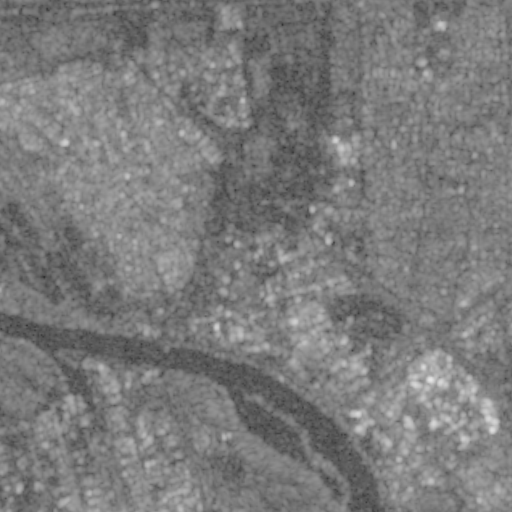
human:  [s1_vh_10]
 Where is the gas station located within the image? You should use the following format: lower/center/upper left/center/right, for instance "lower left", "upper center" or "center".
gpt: The gas station is located in the upper left of the image.
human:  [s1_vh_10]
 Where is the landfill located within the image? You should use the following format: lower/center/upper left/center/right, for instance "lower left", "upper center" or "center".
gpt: The landfill is located in the lower center of the image.
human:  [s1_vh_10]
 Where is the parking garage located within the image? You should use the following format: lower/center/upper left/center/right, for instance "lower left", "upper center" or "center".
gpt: The parking garage is located in the lower right of the image.
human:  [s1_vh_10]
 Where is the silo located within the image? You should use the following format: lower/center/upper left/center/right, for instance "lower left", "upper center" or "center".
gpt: The silo is located in the lower left of the image.
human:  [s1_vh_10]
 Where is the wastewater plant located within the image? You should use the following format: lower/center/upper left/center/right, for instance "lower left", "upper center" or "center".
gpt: The wastewater plant is located in the lower right of the image.
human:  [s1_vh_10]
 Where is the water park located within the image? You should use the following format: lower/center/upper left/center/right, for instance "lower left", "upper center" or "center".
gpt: The water park is located in the center left of the image.
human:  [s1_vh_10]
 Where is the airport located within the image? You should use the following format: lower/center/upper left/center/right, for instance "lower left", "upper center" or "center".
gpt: There is no airport in the image.

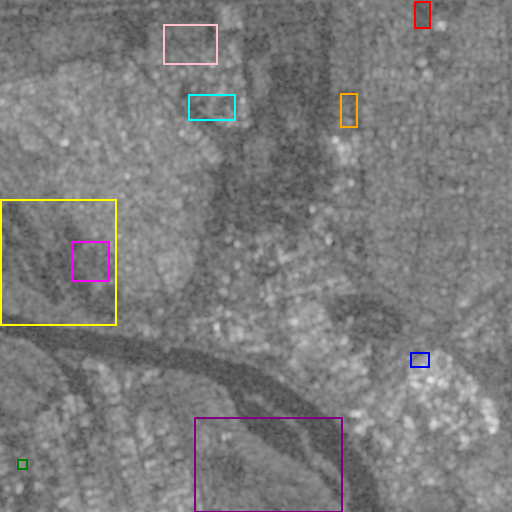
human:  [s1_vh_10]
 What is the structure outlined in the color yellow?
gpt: The structure outlined in yellow is a crop field.
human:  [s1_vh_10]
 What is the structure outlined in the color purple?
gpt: The structure outlined in purple is a landfill.
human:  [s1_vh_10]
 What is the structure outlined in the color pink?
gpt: The structure outlined in pink is a park.
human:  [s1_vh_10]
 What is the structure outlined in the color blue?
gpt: The structure outlined in blue is a parking garage.
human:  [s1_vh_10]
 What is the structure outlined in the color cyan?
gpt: The structure outlined in cyan is a parking lot.
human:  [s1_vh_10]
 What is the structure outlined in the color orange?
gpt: The structure outlined in orange is a power substation.
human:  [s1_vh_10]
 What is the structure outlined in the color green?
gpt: The structure outlined in green is a storage tank.
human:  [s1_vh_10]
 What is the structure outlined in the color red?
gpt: The structure outlined in red is a track.
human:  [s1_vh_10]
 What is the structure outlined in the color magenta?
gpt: The structure outlined in magenta is a water park.